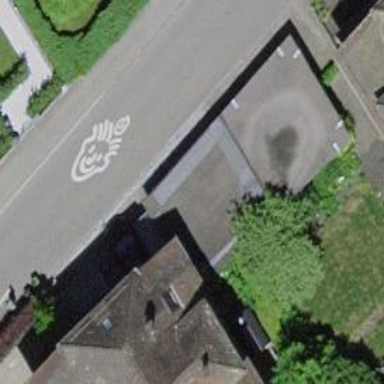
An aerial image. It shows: Garage.